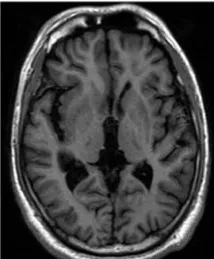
SWI and ASL-MRI of WD. T2WI showed substantially normal in the putamen, globus pallidus, substantial nigra, and red nucleus.
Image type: radiology (mri)